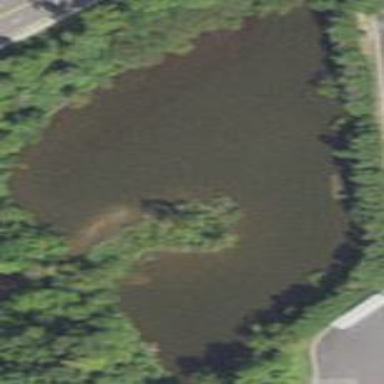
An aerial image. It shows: Serene pond surrounded by nature.